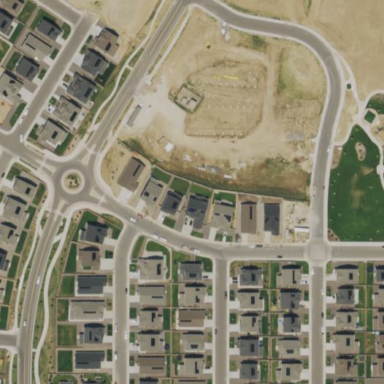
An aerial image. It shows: Single-family residential area.